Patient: sex M, age 55
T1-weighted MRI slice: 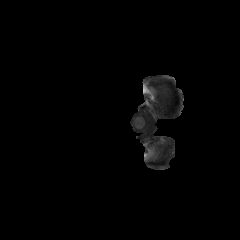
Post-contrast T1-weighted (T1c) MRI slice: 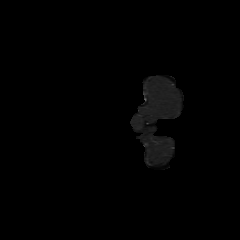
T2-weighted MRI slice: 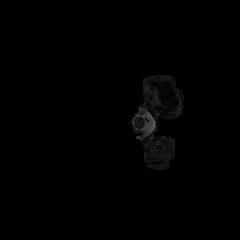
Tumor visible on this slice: no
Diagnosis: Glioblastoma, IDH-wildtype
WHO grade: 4